Question: When I Zoom in the page in Chrome or Firefox there appear strange gaps between div selectors:

When Zoom level is 100% everything is fine.
How to fix this?
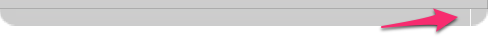
Answer: I solved this problem this -1px margins.